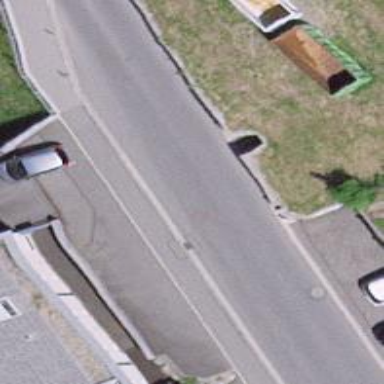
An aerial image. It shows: Public transport stop position.